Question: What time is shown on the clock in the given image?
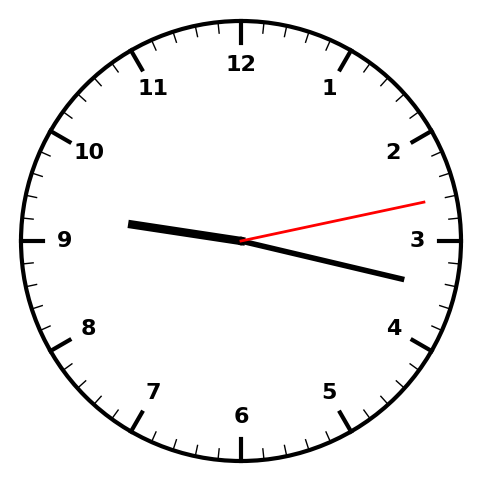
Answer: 09:17:13